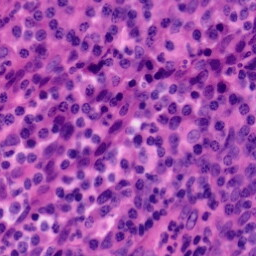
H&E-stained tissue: Tonsil